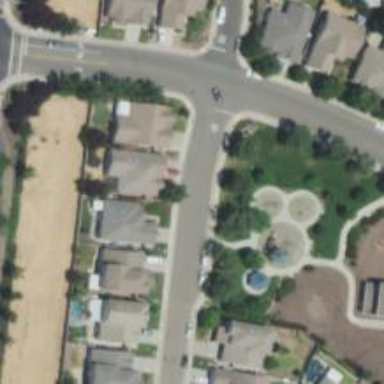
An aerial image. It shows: Residential road.